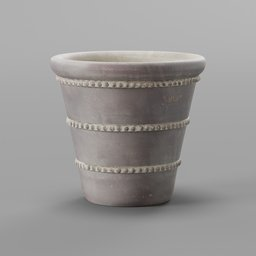
Label: decoration